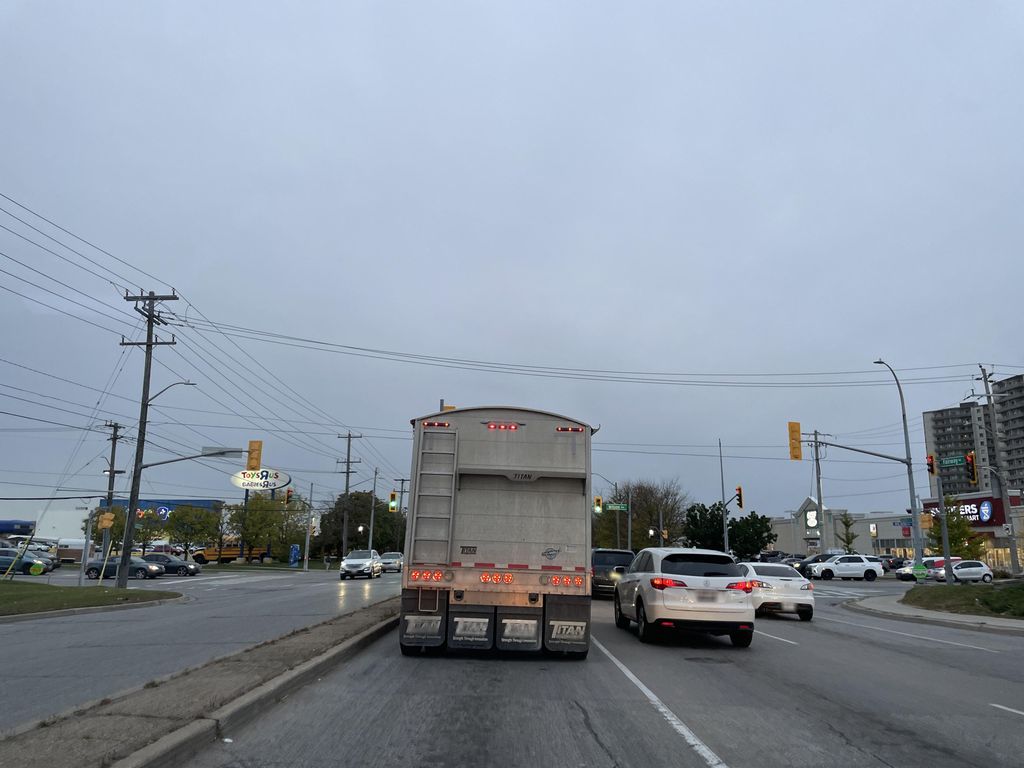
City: kitchener-waterloo